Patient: sex M, age 35
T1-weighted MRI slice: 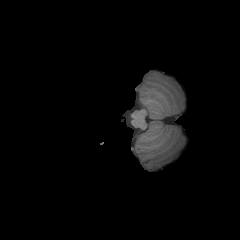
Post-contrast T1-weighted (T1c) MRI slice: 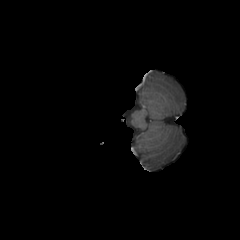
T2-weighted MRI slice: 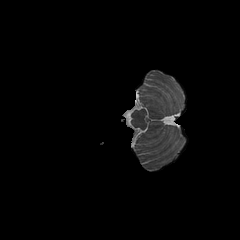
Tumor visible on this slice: no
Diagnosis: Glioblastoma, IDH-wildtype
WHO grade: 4